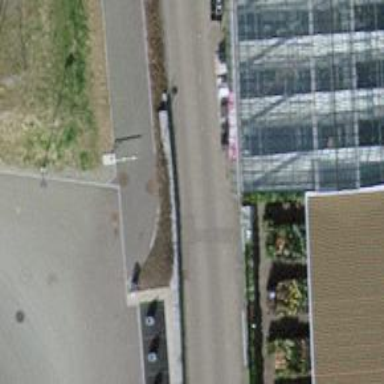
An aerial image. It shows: Cycle barrier.